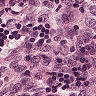
Metastatic tissue present: yes